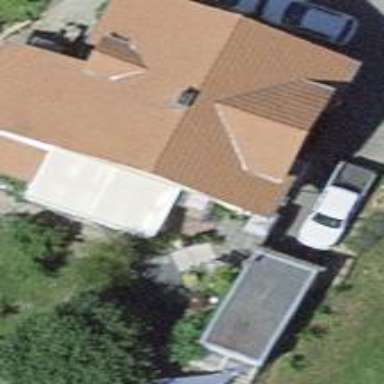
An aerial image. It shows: Residential building with tiled roof.